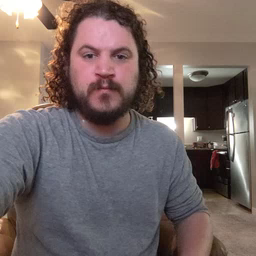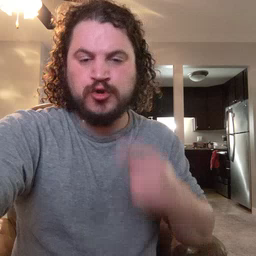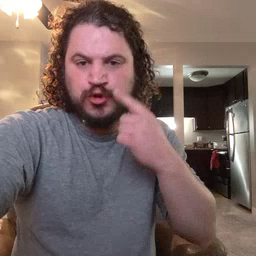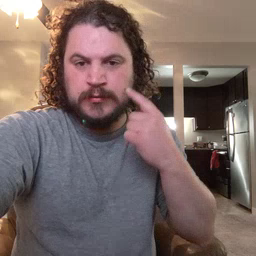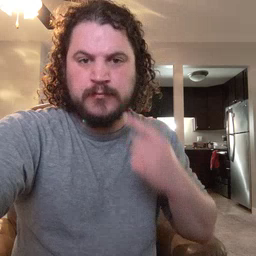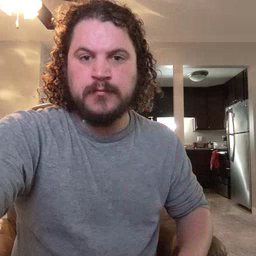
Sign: cheek